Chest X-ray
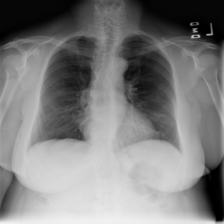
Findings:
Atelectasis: negative
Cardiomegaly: negative
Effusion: negative
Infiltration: negative
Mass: negative
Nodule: negative
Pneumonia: negative
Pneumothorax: negative
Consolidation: negative
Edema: negative
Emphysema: negative
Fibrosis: negative
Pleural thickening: negative
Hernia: negative